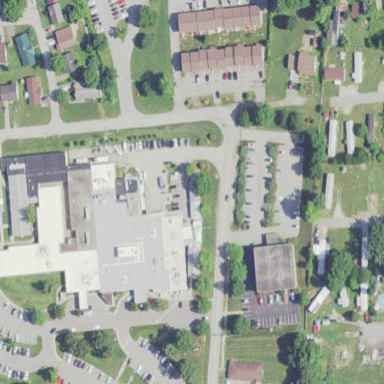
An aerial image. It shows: Hospital building.